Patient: sex F, age 65
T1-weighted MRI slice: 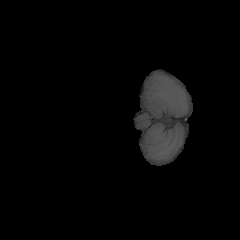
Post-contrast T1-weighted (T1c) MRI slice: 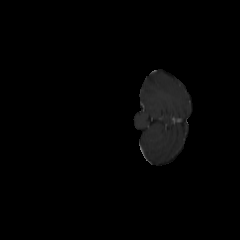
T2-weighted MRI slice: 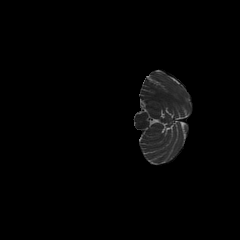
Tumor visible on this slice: no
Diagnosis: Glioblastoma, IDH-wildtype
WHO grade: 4